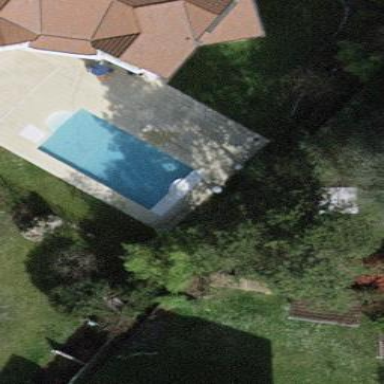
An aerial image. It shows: Swimming pool located in leisure land.